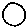
Label: circle